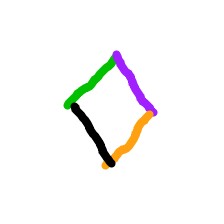
Shape: rhombus